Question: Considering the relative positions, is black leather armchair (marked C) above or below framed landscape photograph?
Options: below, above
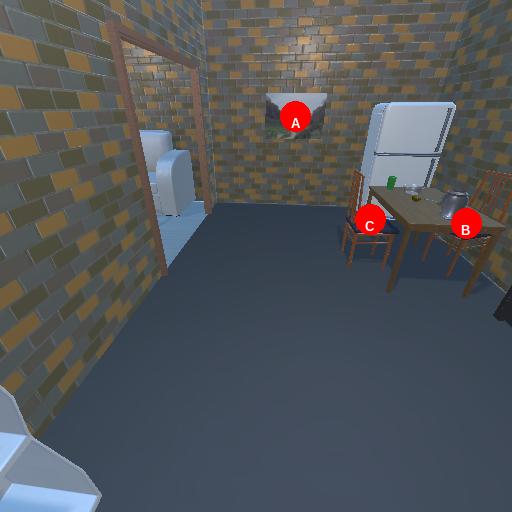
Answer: below